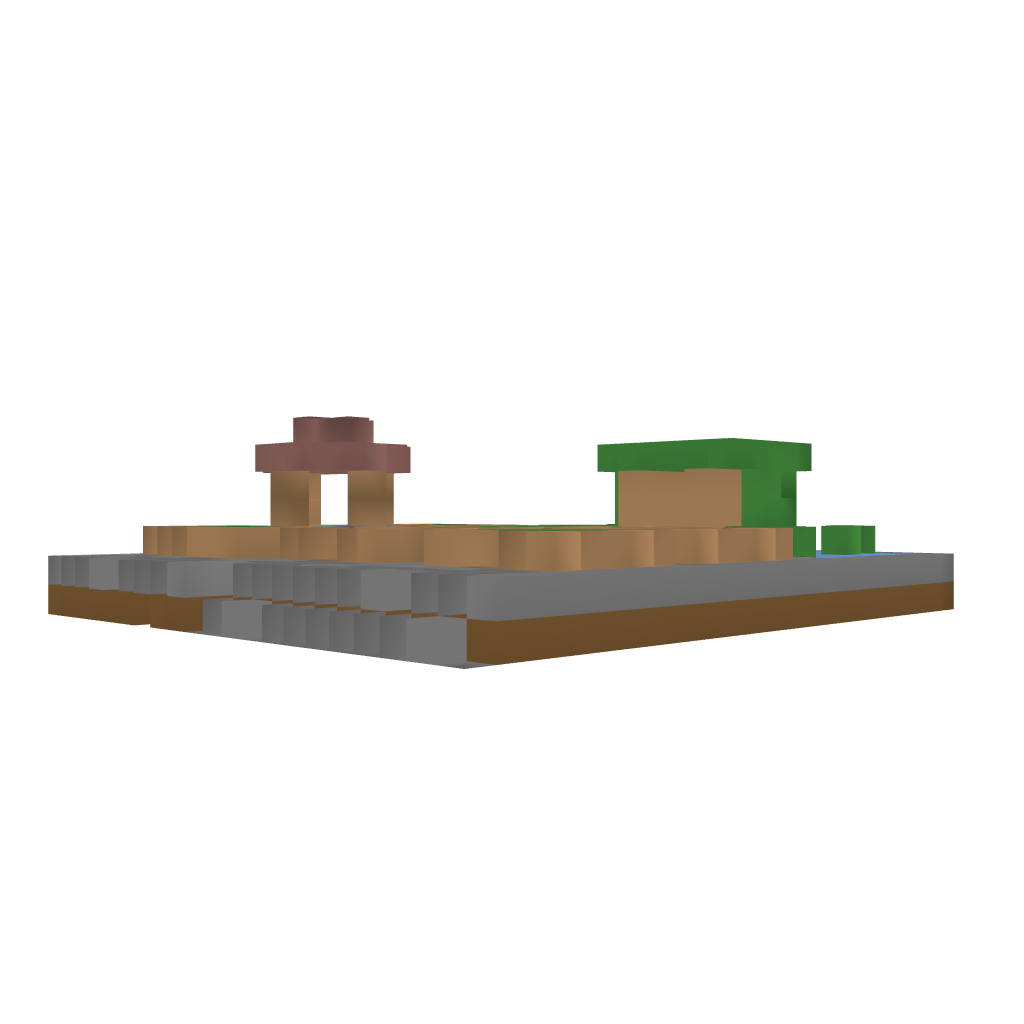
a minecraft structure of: Small medieval garden bad low quality